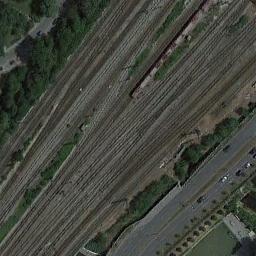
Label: railway